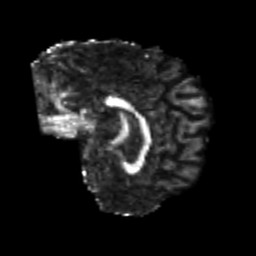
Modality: FA
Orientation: sagittal
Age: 21
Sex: female
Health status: healthy
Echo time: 0.074 s